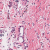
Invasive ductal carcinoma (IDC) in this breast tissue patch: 0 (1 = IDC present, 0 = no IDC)